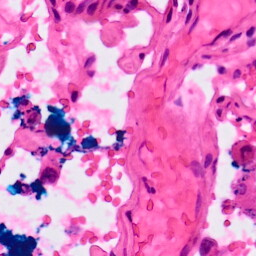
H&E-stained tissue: Lung